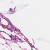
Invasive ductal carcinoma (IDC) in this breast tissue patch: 0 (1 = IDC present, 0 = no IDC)